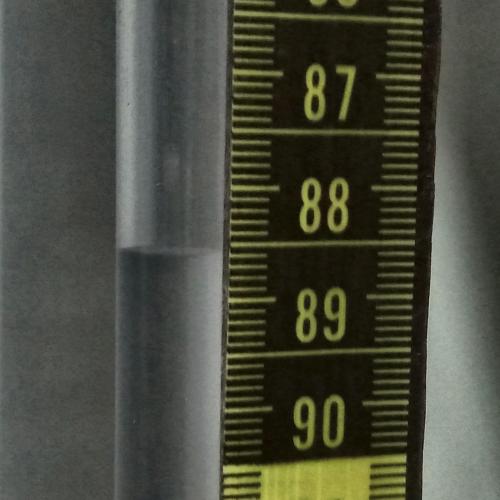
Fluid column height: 88.6 cm